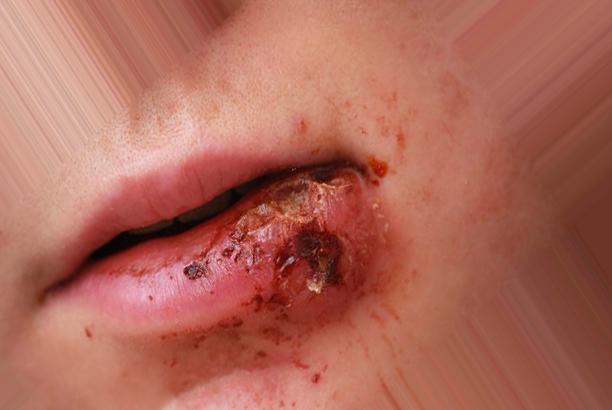
Condition: Mouth Ulcer